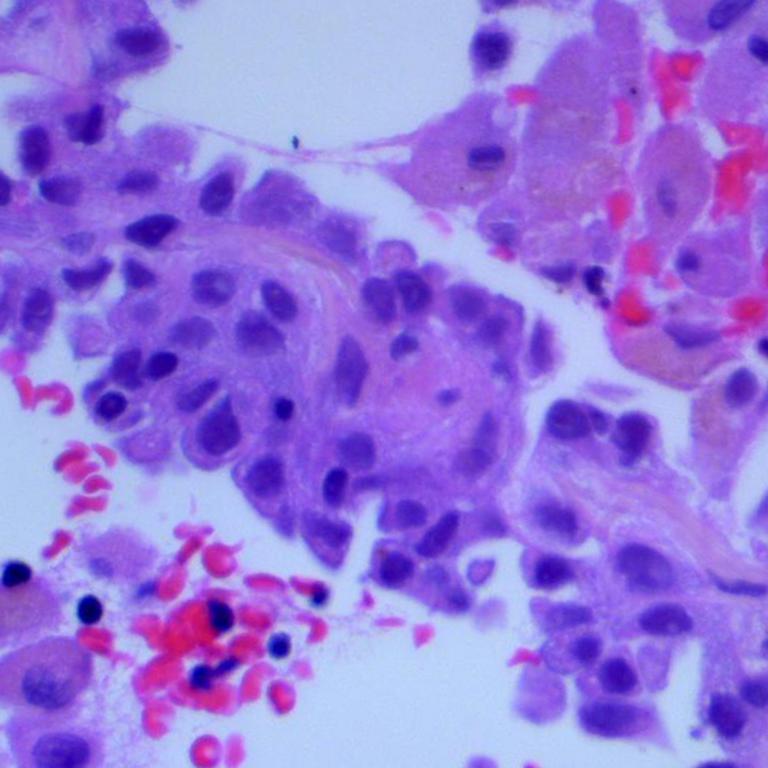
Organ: lung
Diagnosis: adenocarcinomas